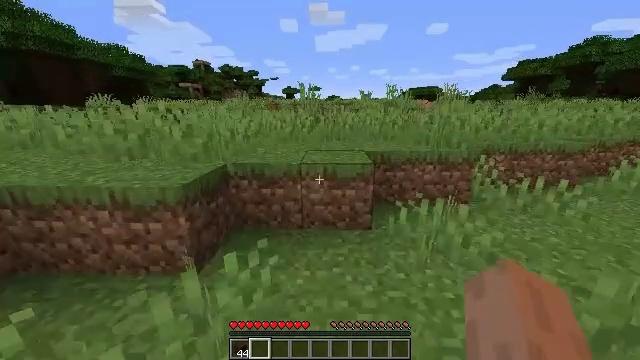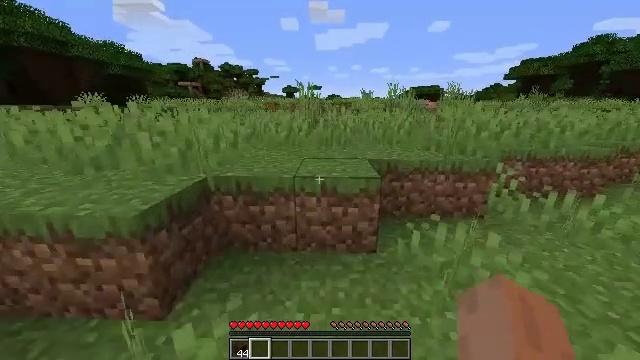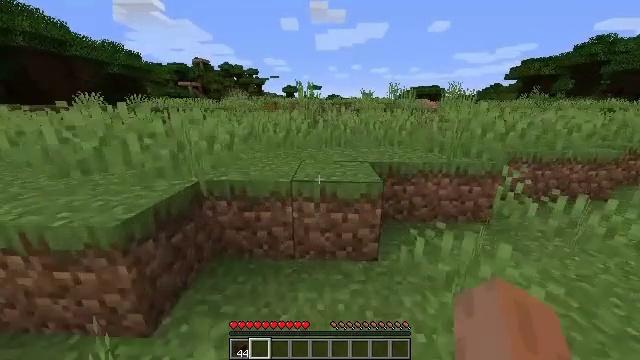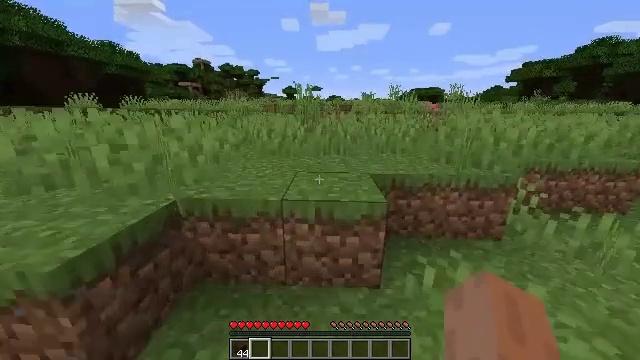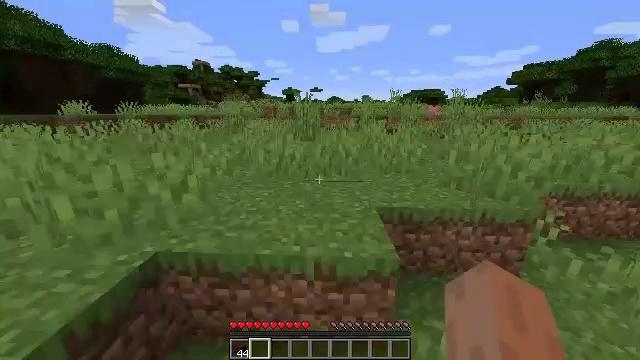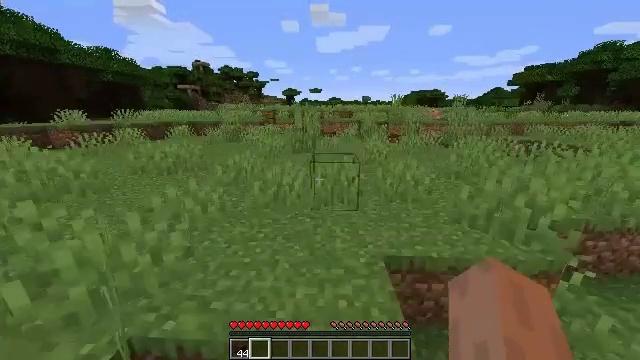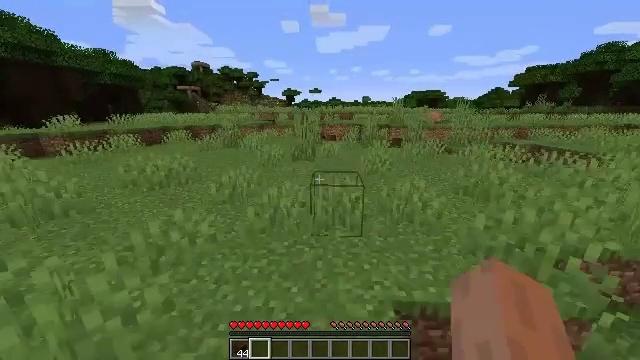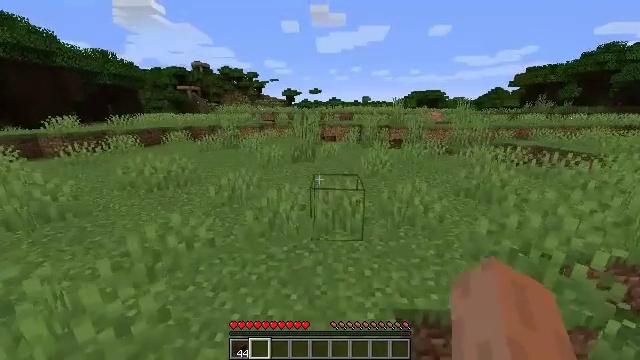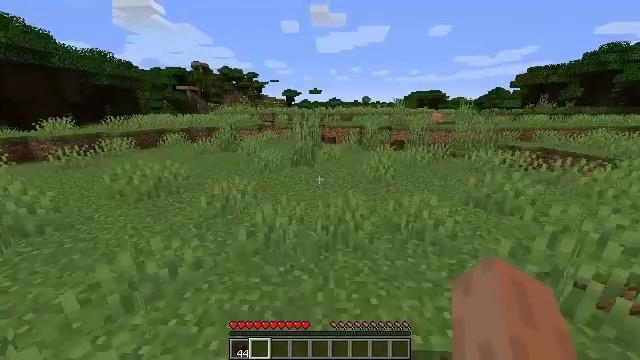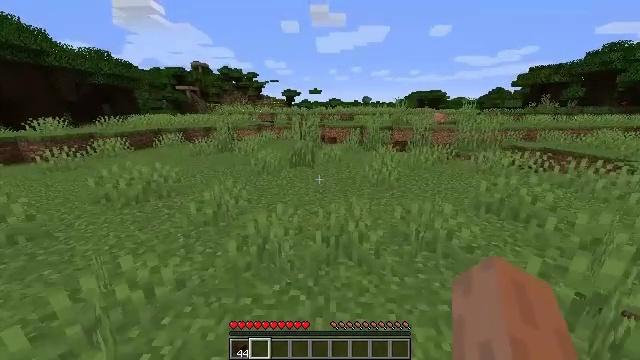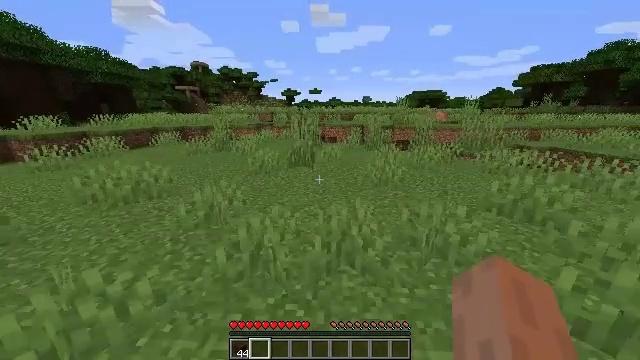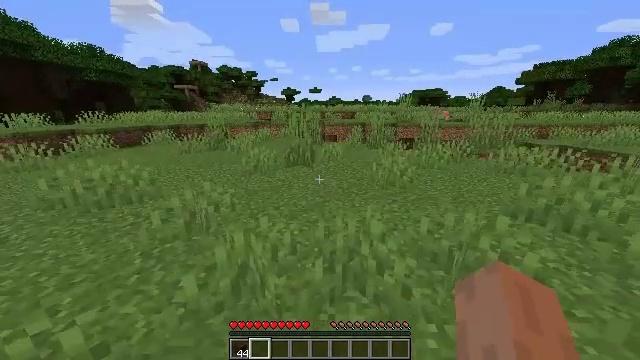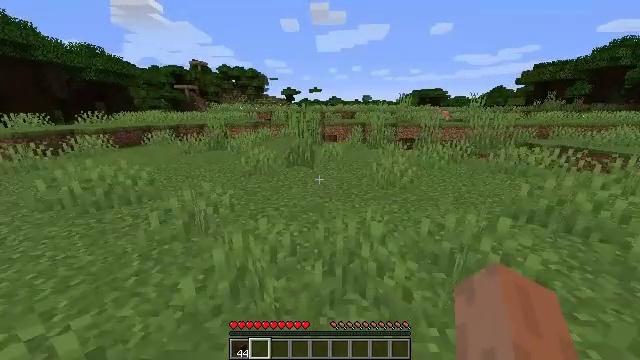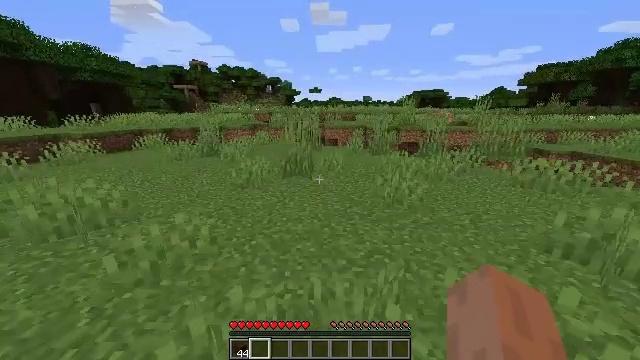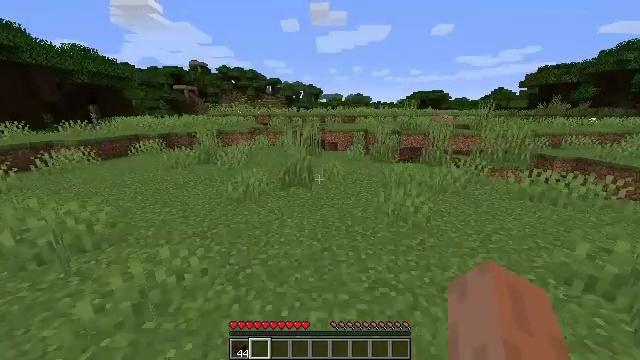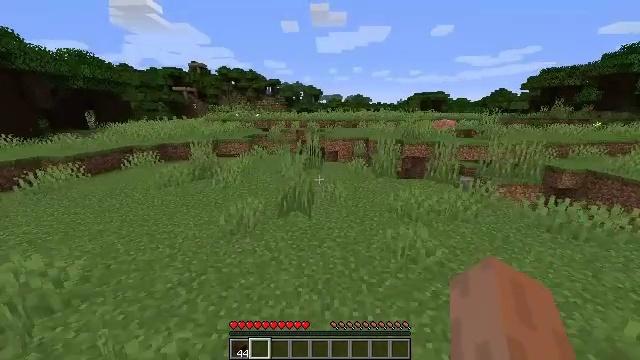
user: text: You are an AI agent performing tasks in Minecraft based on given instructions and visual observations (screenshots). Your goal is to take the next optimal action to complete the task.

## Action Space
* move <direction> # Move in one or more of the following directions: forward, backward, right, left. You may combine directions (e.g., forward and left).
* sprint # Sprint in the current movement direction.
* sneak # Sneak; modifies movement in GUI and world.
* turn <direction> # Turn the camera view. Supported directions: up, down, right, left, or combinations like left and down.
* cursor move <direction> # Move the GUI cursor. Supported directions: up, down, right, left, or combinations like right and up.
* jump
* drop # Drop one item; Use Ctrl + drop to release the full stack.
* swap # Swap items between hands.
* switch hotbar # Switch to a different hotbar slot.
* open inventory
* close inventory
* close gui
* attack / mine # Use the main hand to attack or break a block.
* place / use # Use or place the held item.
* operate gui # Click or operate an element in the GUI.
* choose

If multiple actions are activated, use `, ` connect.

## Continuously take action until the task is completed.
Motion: motion action
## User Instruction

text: Mine the peony flower from the ground.
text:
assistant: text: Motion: move forward
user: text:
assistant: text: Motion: move forward
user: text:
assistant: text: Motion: move forward, jump
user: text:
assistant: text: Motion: move forward, jump
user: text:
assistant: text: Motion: move forward, jump
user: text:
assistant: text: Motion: move forward, jump
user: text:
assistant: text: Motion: move forward, jump
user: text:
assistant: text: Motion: move forward, jump
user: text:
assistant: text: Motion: move forward, jump
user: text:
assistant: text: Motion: move forward, jump
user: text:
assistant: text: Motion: move forward, jump
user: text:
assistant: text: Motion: move forward, jump
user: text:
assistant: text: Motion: move forward, jump
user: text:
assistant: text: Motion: move forward, jump
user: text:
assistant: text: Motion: move forward, jump
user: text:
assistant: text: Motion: move forward, turn right, jump
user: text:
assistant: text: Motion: move forward, turn right, jump
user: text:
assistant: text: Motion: move forward, turn right, jump
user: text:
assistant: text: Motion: move forward, jump
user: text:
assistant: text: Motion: move forward, jump
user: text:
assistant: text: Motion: move forward, jump
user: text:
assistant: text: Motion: move forward, jump
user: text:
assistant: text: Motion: move forward, jump
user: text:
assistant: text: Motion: move forward, jump
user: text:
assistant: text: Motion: move forward
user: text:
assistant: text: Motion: move forward
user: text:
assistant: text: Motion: move forward
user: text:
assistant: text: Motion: move forward, jump
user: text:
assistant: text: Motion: move forward, jump
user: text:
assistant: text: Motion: move forward, turn left, jump